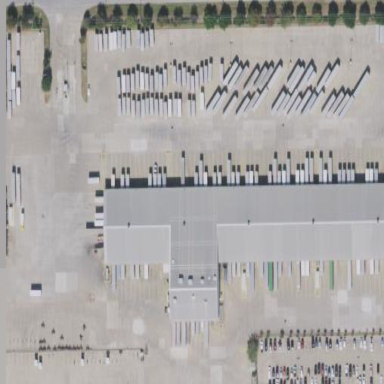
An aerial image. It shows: Post office building serving as distribution and freight center.